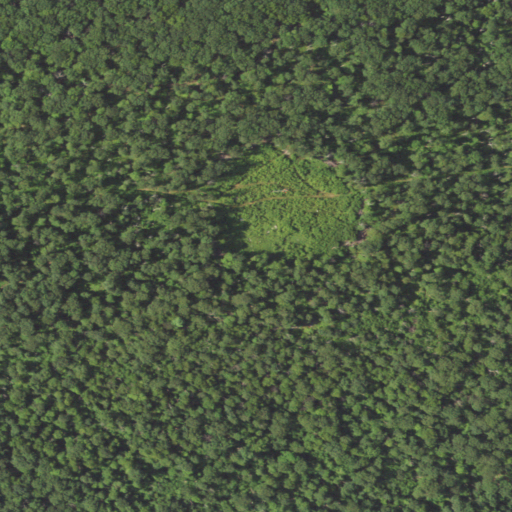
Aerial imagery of mountain in Pennsylvania named South Buck Mountain containing only deciduous forest